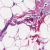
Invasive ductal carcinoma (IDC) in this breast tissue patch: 0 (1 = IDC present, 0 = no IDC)